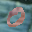
Label: 0